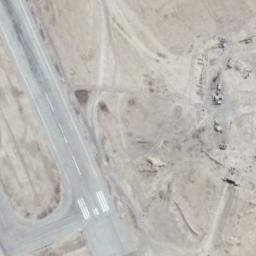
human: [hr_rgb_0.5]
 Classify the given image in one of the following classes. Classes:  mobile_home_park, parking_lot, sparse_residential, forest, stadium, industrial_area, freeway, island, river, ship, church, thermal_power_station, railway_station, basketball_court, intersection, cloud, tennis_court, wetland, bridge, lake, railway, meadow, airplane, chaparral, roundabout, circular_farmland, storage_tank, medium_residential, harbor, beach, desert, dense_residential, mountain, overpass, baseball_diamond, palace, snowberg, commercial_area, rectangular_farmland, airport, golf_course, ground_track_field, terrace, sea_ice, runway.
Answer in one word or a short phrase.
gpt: runway